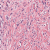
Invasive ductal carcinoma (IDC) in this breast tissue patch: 1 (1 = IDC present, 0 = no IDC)